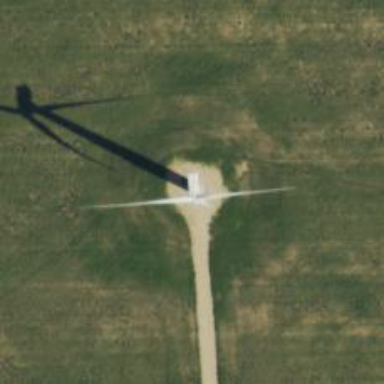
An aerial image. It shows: Wind generator with horizontal axis. The generator is wind turbine.